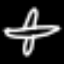
Label: airplane